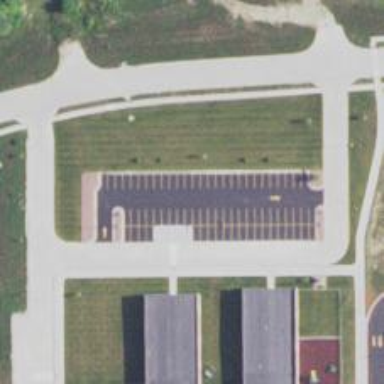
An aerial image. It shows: Parking space is available.